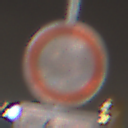
Verkehrszeichen: VerbotFahrzeugeAllerArt
Zusatzzeichen unten: EinspurigeFahrzeugeFrei2
Umgebung: Outdoor, Urban
Tageszeit: Night
Wetter: PartlyCloudy
Licht: Artificial
Jahreszeit: NotSpecified
Kontrast: HighContrast